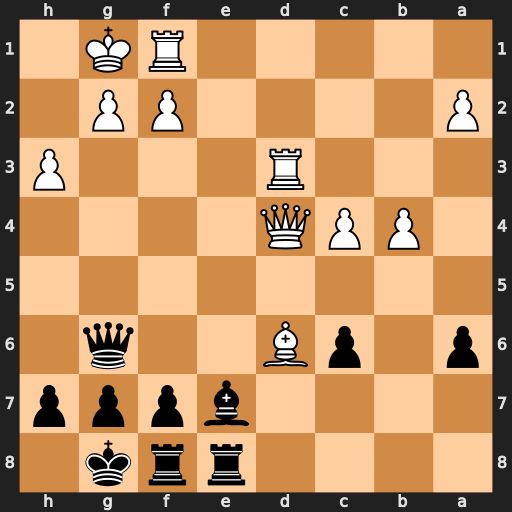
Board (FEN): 4rrk1/4bppp/p1pB2q1/8/1PPQ4/3R3P/P4PP1/5RK1
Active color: b
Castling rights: -
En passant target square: -
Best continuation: Bf6 Qc5 Qxd3